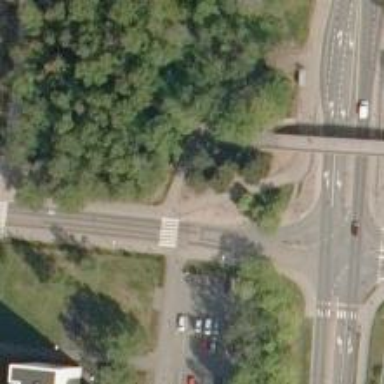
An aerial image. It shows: Cycleway crossing with asphalt surface.